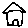
Label: house